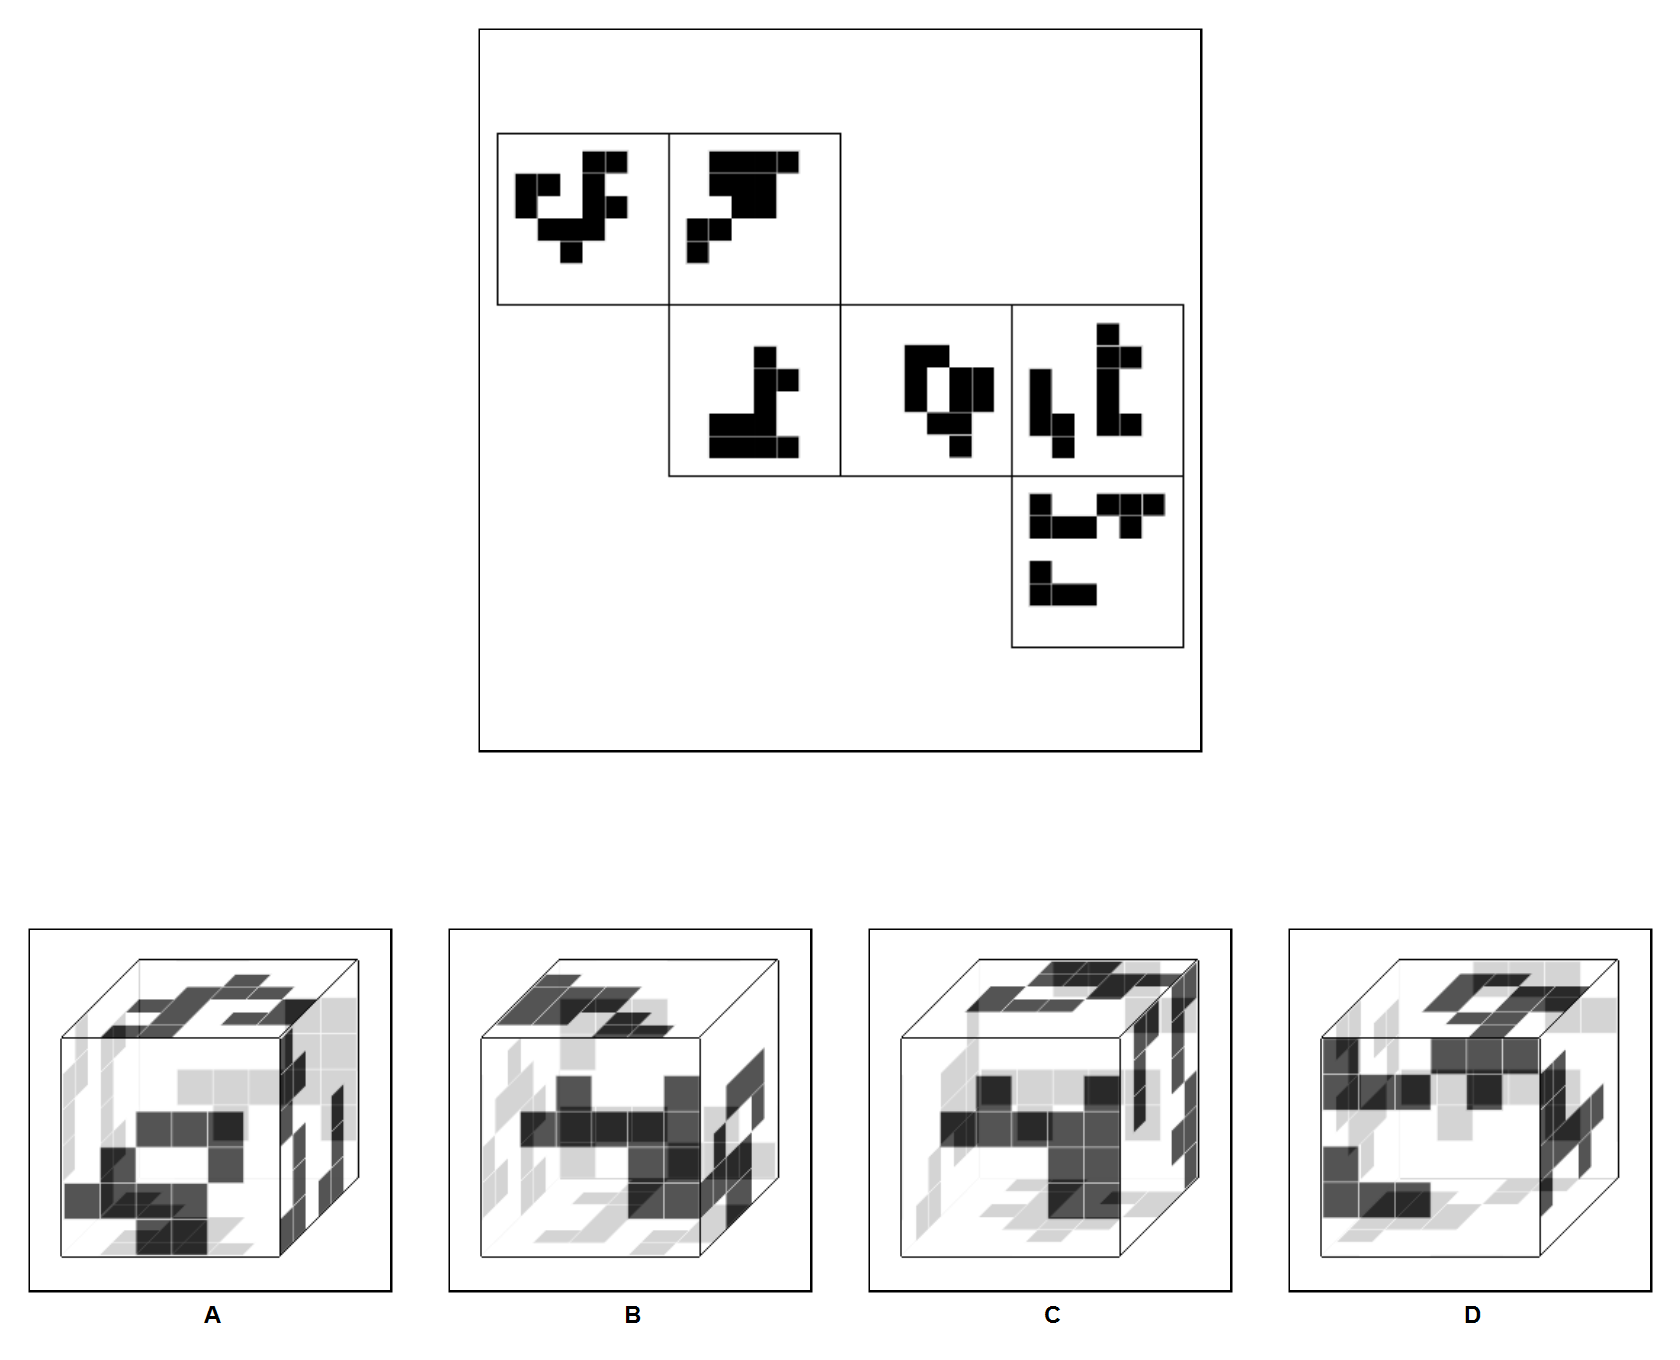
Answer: C